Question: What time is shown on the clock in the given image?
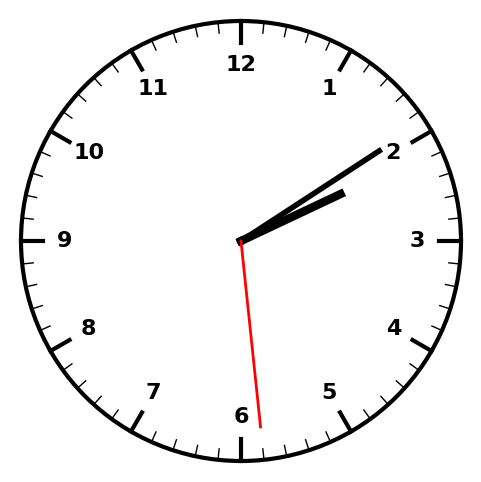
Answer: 02:09:29